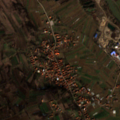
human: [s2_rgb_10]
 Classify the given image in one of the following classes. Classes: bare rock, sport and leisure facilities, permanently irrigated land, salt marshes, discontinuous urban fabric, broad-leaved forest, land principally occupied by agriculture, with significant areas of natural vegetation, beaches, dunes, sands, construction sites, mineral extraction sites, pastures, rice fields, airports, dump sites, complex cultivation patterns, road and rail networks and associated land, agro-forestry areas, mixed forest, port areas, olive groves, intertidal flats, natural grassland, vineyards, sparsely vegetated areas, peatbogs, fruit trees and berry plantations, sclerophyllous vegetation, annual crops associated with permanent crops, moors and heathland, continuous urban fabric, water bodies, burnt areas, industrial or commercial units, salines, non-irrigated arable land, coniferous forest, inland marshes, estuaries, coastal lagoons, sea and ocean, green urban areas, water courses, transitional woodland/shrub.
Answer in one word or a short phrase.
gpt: discontinuous urban fabric, mineral extraction sites, non-irrigated arable land, complex cultivation patterns, land principally occupied by agriculture, with significant areas of natural vegetation, water courses